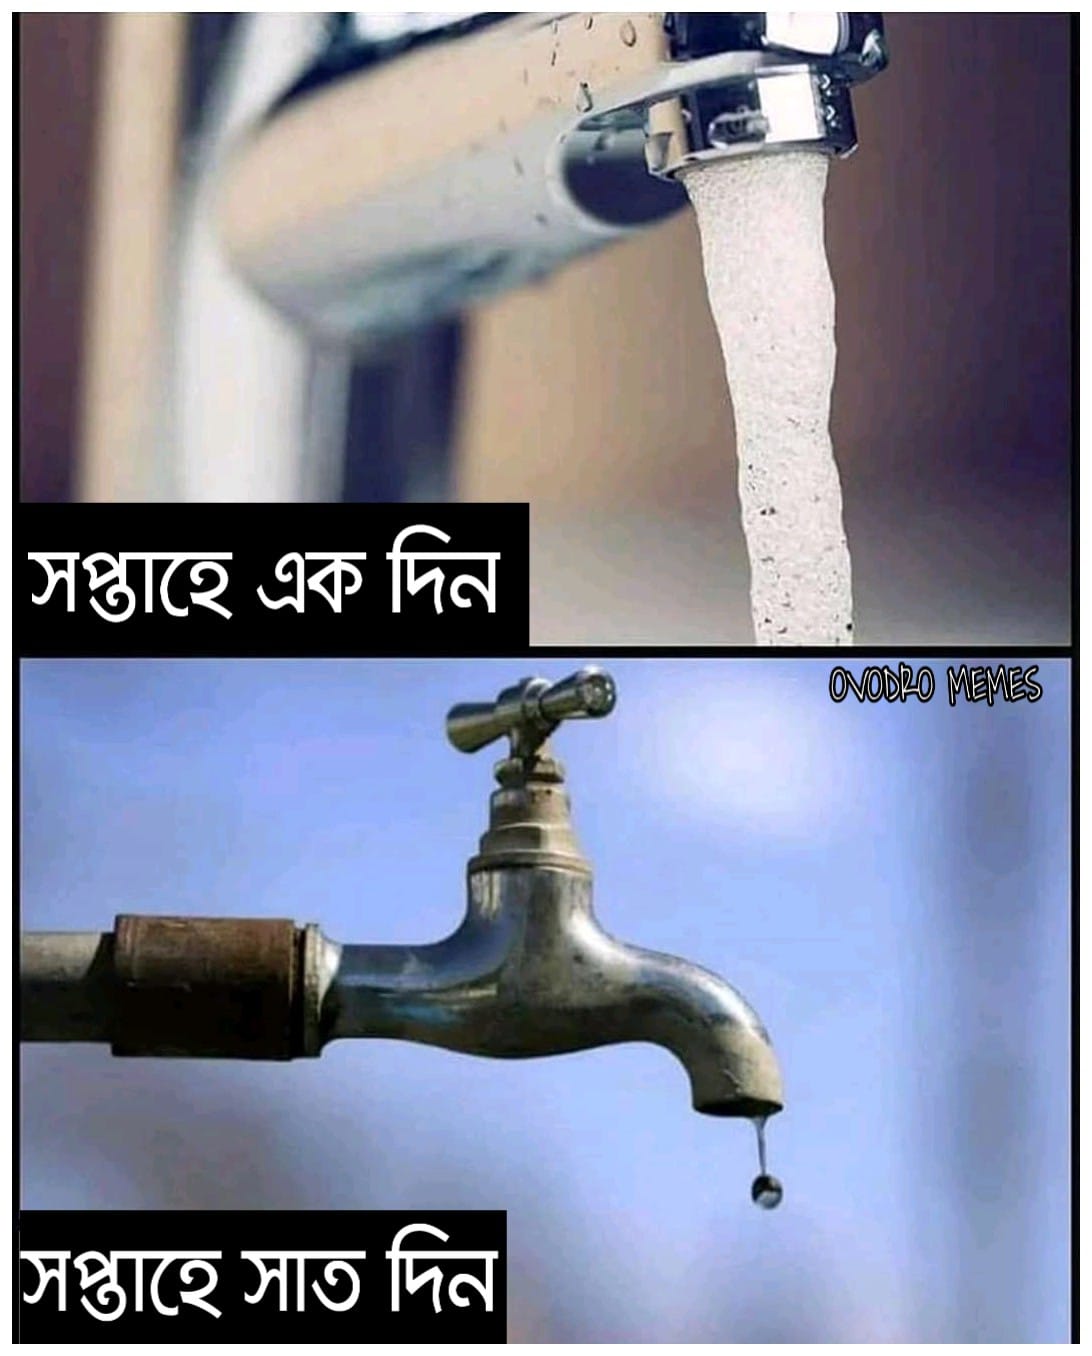
Caption: সপ্তাহে একদিন     সপ্তাহে সাত দিন
Label: non-hate